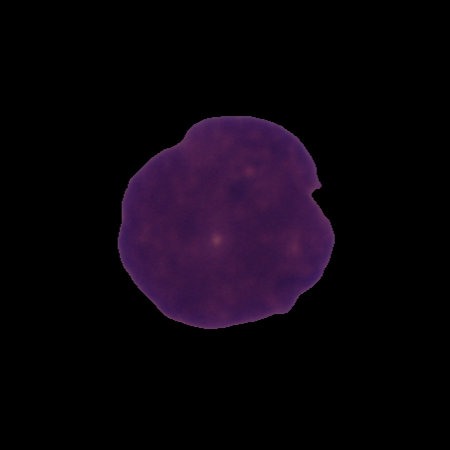
Label: cancer